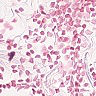
Metastatic tissue present: no